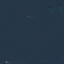
Land use / land cover: SeaLake